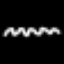
Label: squiggle